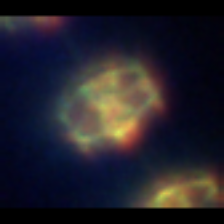
Taxon: Stephanopyxis
Group: Diatoms